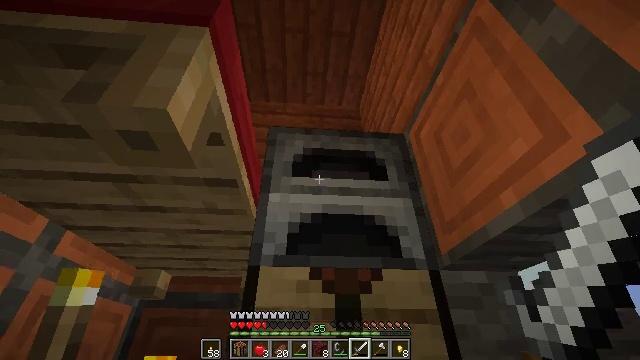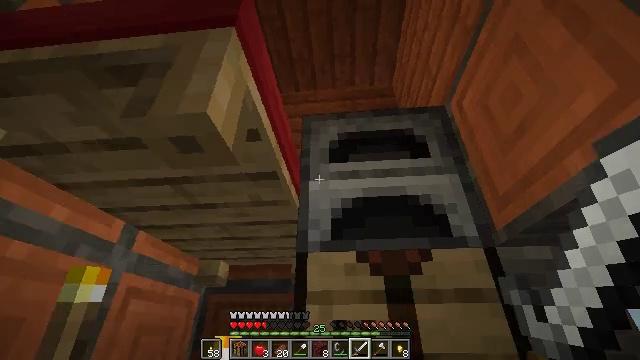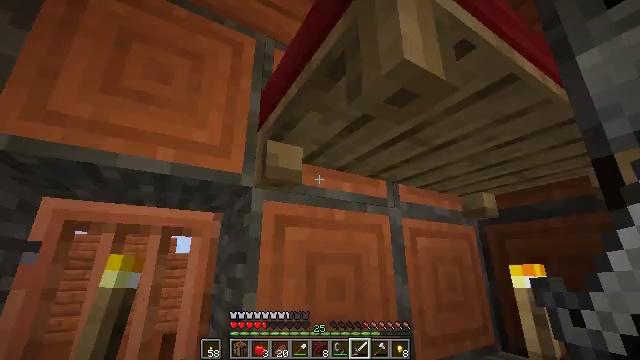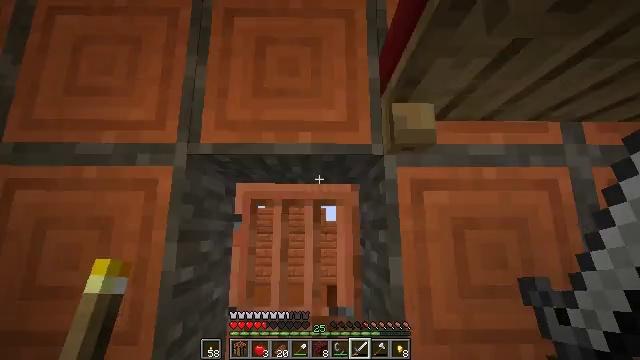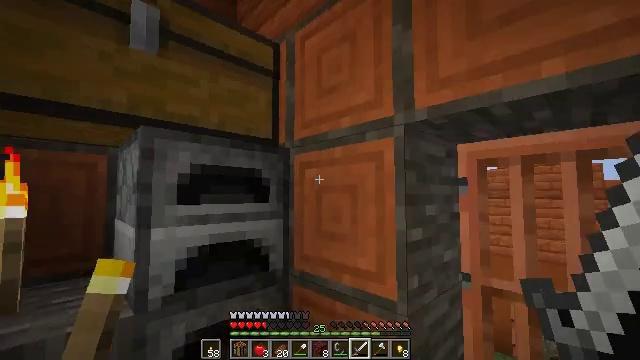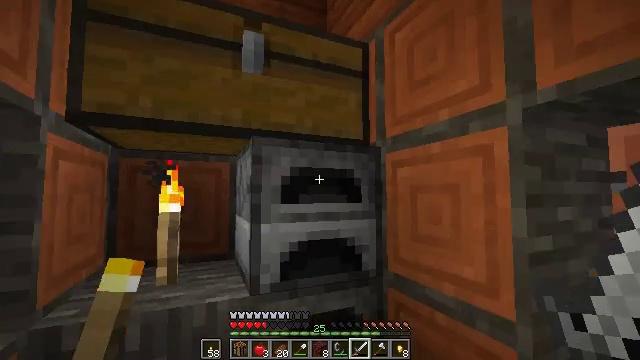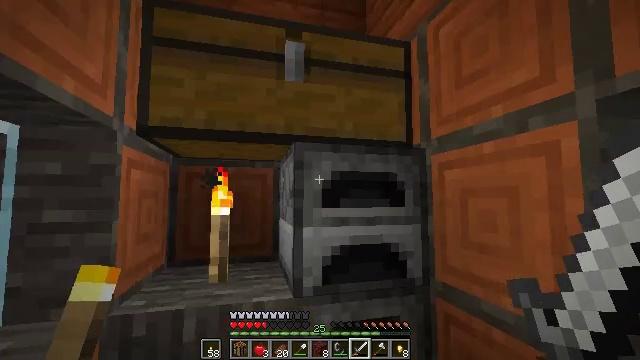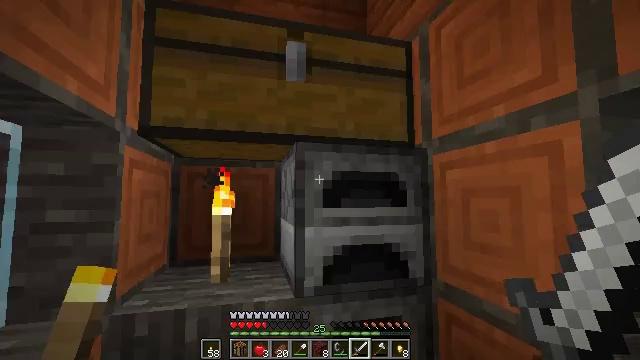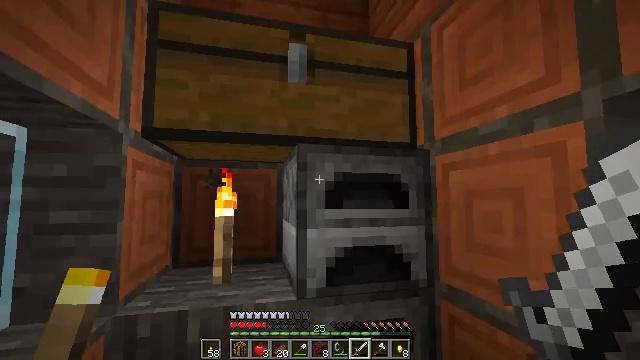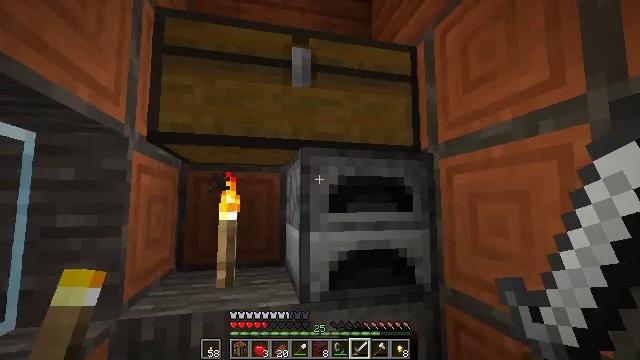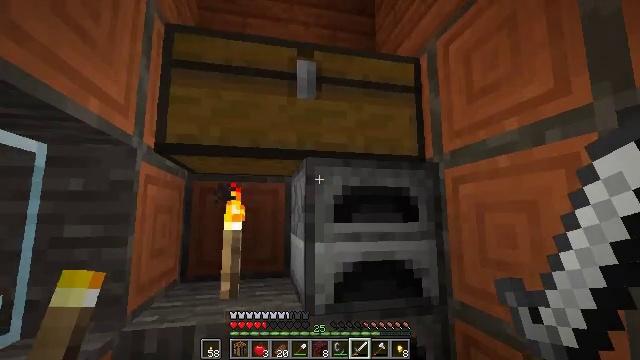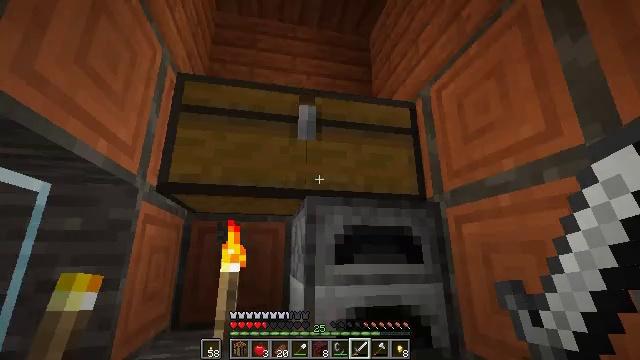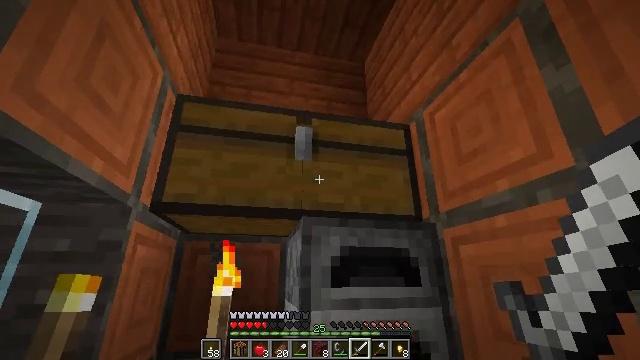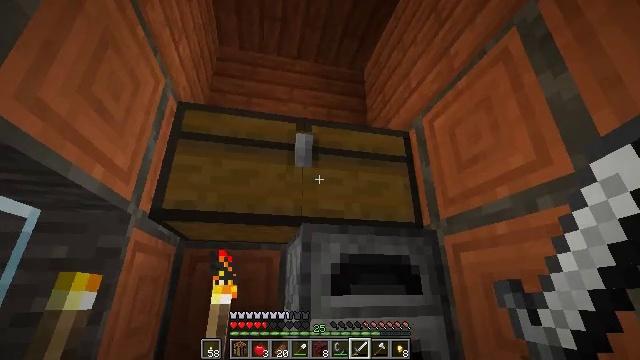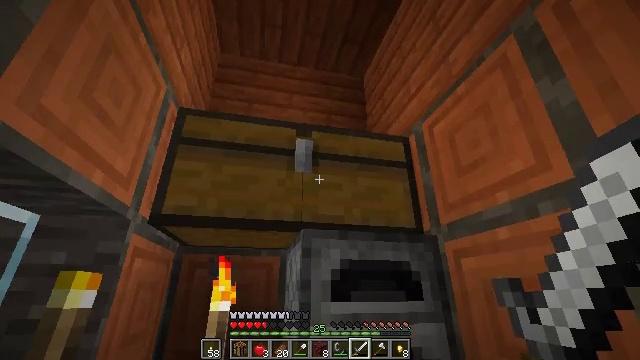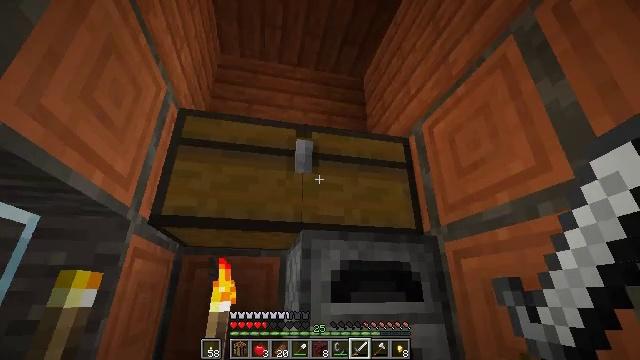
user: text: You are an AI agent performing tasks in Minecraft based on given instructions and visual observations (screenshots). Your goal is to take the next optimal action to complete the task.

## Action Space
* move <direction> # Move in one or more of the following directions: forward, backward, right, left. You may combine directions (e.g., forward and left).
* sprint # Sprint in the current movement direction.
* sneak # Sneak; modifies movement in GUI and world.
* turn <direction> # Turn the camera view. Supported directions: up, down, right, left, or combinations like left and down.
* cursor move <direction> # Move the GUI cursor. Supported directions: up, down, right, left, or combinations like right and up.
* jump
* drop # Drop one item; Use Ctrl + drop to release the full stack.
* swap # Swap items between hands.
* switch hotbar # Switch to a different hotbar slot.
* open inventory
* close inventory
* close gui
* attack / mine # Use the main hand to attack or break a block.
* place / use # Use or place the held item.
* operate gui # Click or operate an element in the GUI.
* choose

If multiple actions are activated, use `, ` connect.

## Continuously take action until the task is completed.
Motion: motion action
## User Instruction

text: Use a crafting table to craft a diamond sword.
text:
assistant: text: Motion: turn left and down
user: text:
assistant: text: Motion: turn left and down
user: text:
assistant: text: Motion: turn left and down
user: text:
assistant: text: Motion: turn left and down
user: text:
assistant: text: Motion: turn left
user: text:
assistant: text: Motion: turn left
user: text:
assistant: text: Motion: no_op
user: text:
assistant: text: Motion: no_op
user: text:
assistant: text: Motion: no_op
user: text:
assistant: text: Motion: turn left and up
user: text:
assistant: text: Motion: turn up
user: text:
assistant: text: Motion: turn up
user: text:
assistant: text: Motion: turn up
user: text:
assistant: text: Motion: turn up
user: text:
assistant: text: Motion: no_op
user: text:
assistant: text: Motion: use / place
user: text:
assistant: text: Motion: use / place
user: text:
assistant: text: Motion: use / place
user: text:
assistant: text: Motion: no_op
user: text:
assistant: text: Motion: no_op
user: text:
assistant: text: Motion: open gui
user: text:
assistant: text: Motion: no_op
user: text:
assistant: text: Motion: no_op
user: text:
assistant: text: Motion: no_op
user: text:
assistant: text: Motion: no_op
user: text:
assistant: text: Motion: cursor move right
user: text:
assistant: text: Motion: no_op
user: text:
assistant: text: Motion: no_op
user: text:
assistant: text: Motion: no_op
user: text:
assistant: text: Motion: no_op